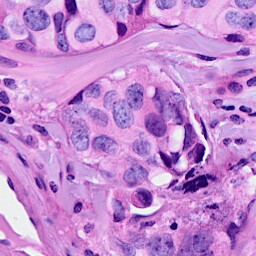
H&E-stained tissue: Breast